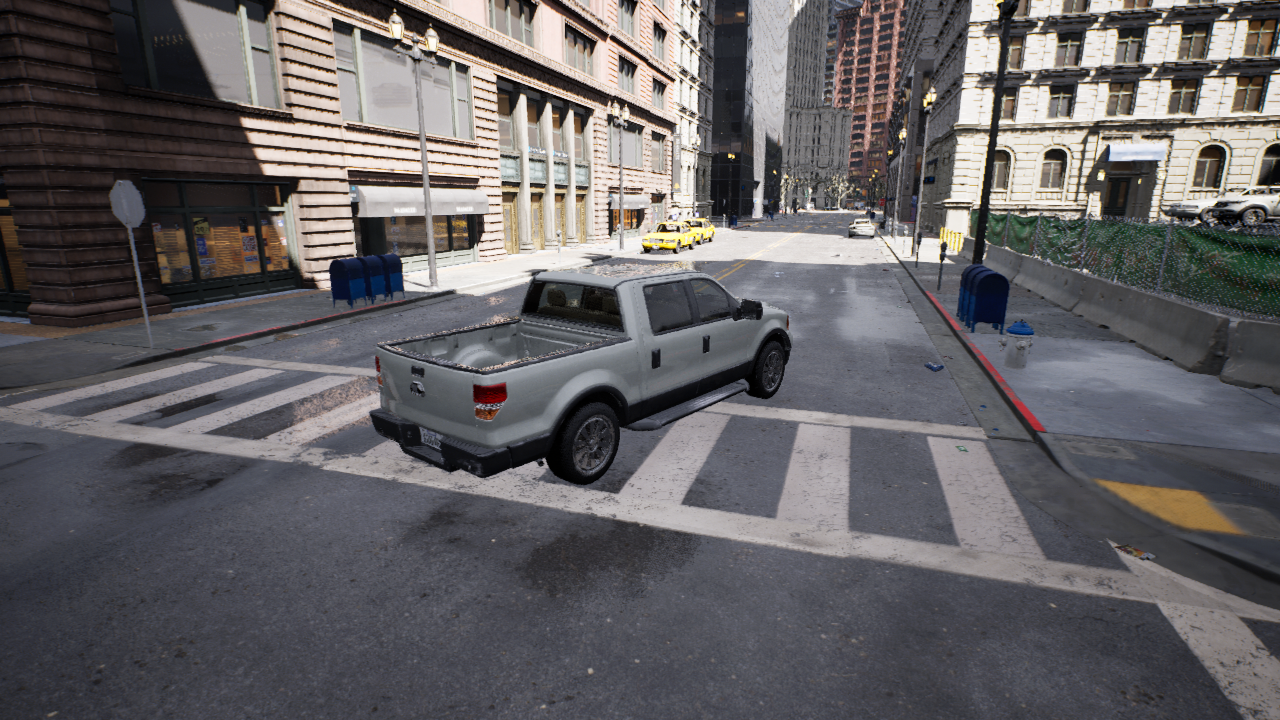
Venue: intersection
Lighting: clear day
Vehicle rig: pickup